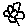
Label: flower